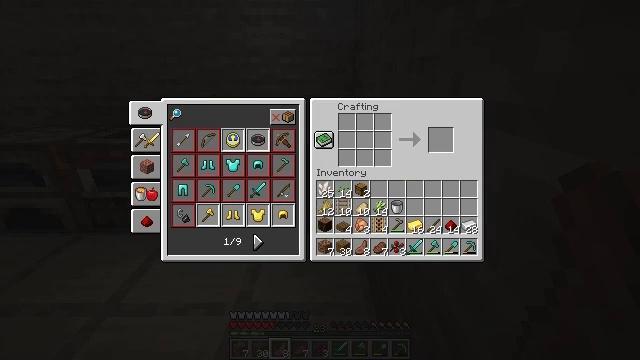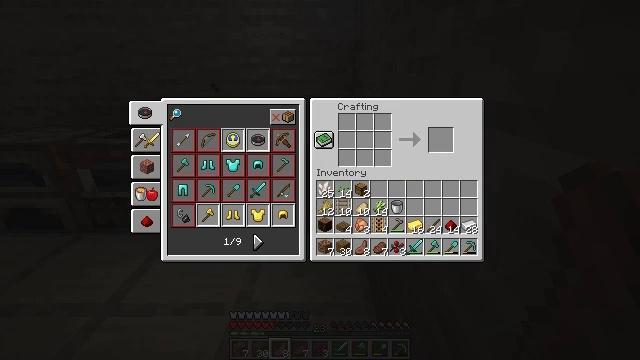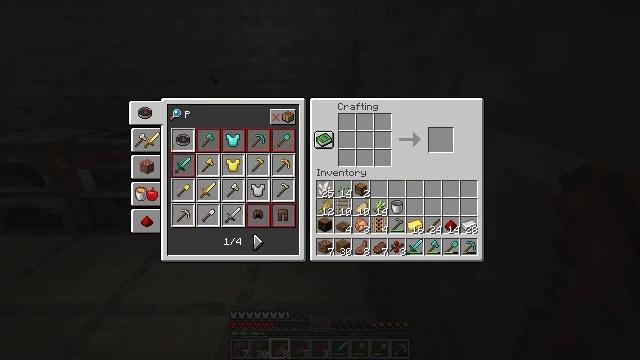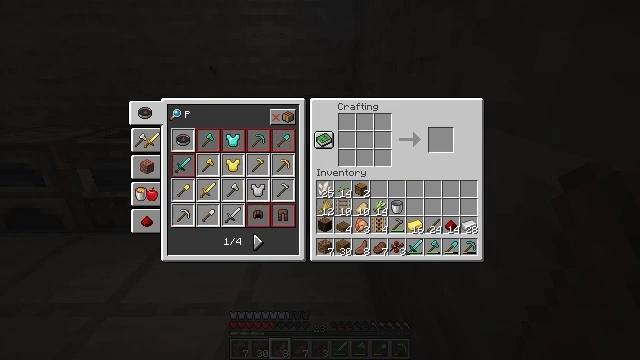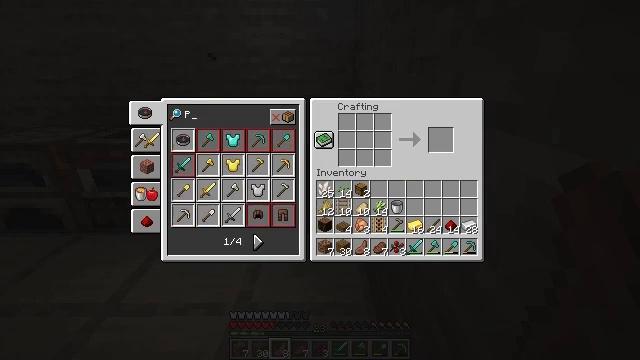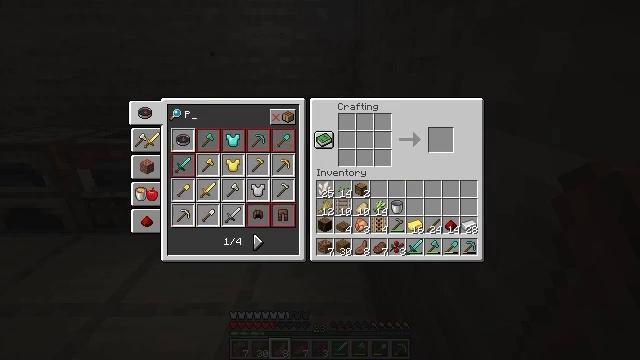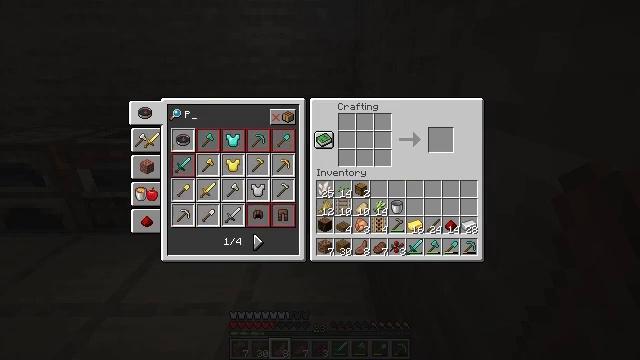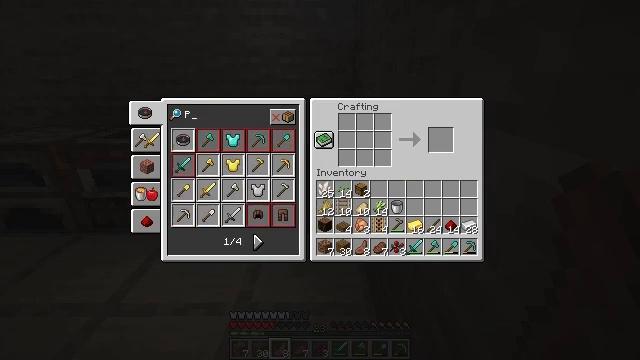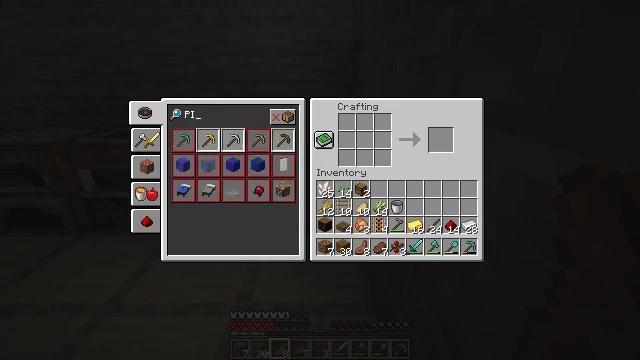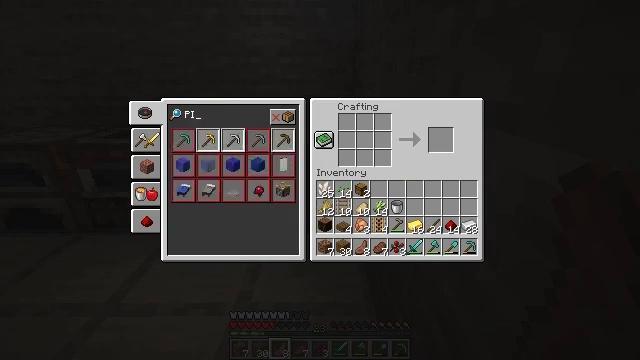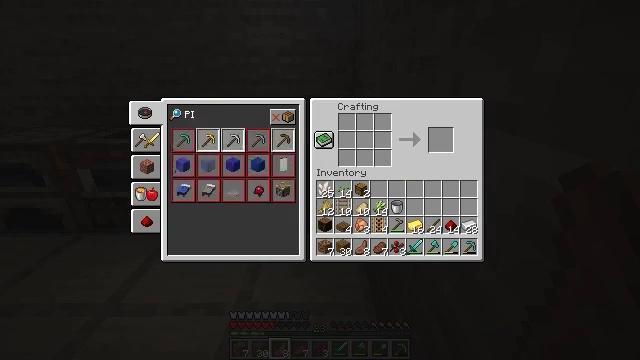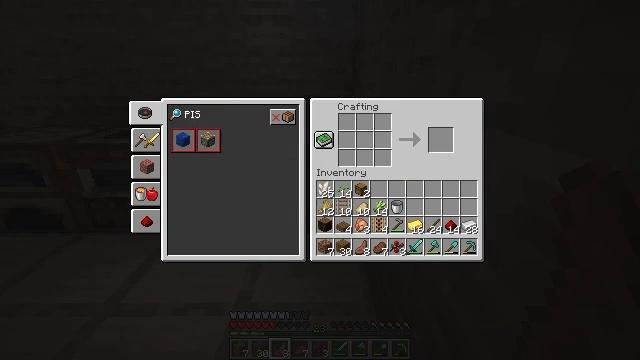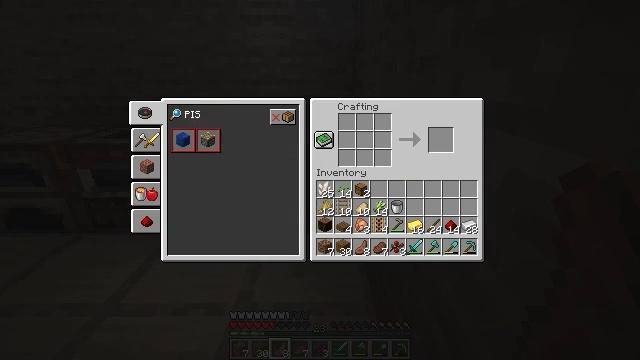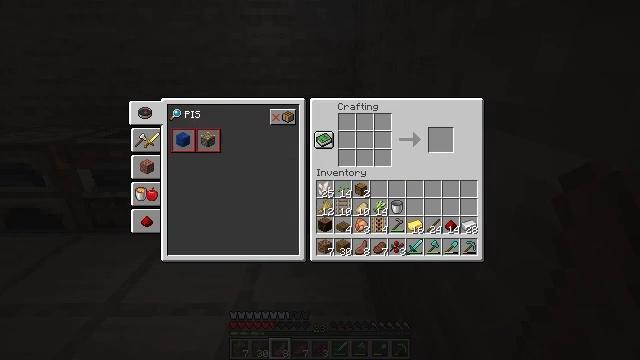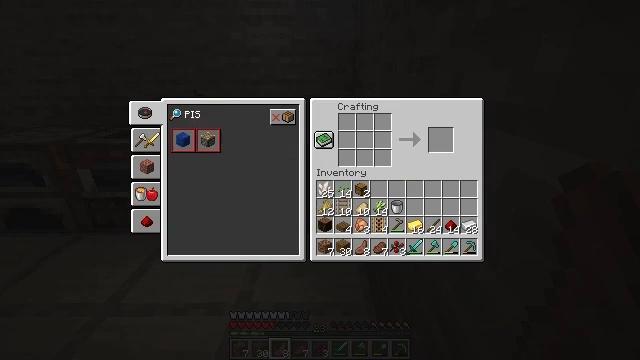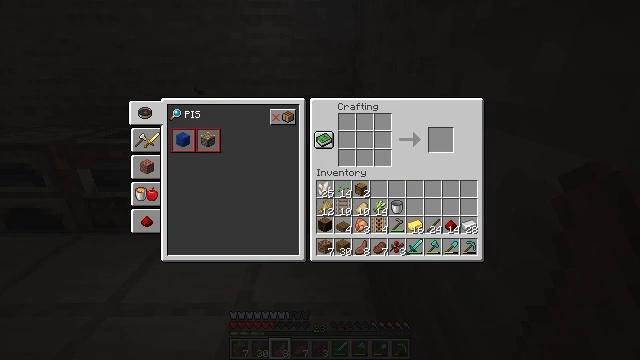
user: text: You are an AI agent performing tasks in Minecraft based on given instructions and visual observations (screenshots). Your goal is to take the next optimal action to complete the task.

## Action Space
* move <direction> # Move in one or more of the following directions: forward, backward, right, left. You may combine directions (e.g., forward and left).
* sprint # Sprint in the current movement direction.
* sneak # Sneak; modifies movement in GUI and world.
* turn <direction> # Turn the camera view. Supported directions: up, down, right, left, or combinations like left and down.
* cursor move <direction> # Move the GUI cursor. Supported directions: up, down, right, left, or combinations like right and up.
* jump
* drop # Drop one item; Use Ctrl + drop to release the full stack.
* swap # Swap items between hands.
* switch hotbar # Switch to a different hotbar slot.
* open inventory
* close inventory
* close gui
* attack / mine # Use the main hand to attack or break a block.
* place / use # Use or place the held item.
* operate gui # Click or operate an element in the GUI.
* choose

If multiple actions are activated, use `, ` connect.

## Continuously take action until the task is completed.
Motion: motion action
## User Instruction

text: Craft a piston.
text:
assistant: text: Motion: no_op
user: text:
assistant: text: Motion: no_op
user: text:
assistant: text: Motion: no_op
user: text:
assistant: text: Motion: no_op
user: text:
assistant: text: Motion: no_op
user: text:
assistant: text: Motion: no_op
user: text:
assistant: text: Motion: no_op
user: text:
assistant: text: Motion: no_op
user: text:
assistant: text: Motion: no_op
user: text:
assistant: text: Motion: no_op
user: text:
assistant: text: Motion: move back
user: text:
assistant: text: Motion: move back
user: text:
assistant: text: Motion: no_op
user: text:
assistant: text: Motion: no_op
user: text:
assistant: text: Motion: no_op
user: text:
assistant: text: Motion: no_op
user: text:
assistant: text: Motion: no_op
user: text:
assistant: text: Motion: no_op
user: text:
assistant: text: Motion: no_op
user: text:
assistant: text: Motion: no_op
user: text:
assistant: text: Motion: no_op
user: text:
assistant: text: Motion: no_op
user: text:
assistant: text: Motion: no_op
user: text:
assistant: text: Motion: no_op
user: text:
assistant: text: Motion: no_op
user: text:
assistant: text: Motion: no_op
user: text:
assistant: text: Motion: no_op
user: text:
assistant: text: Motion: no_op
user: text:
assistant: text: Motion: no_op
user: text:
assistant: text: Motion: no_op